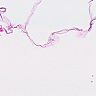
Metastatic tissue present: no